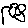
Label: flower